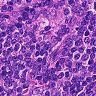
Metastatic tissue present: no